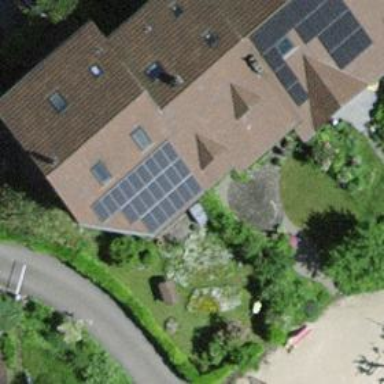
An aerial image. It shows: Solar power generator.